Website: walmart
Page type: customer-info-address
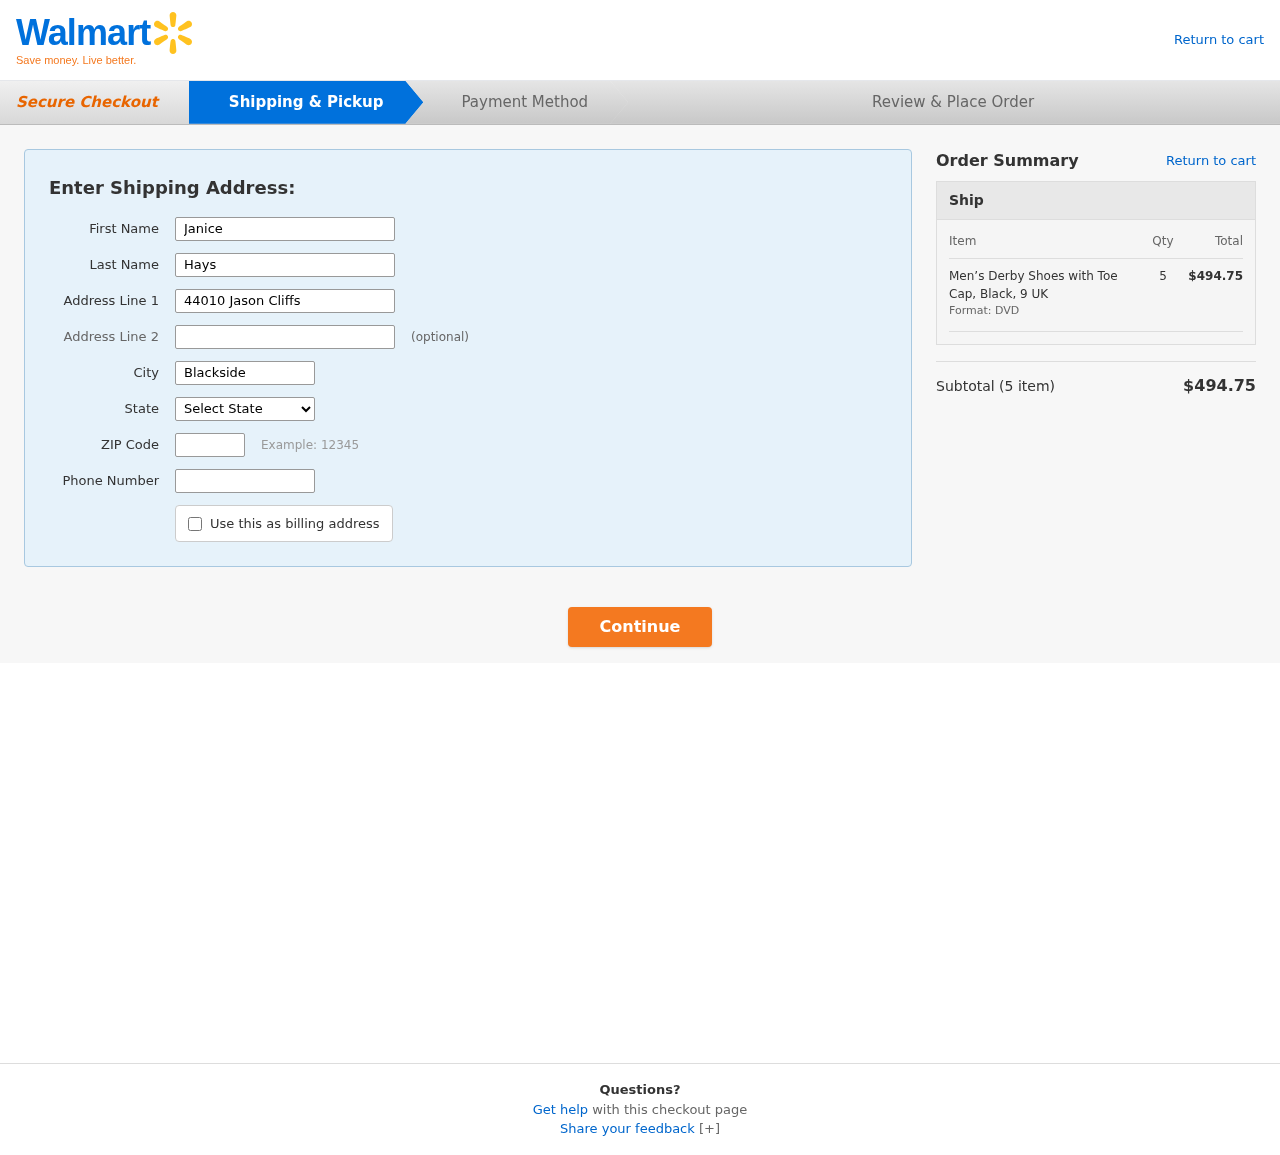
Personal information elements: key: PII_CITY
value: Blackside
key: PII_FIRSTNAME
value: Janice
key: PII_LASTNAME
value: Hays
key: PII_PHONE
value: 9039363237
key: PII_POSTCODE
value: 41306
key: PII_STATE
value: Connecticut
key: PII_STREET
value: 44010 Jason Cliffs
Product elements: key: PRODUCT1_NAME
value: Men’s Derby Shoes with Toe Cap, Black, 9 UK
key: PRODUCT1_QUANTITY
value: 5
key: PRODUCT1_LINE_TOTAL
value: $494.75
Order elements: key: ORDER_NUM_ITEMS
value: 5
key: ORDER_SUBTOTAL
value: $494.75